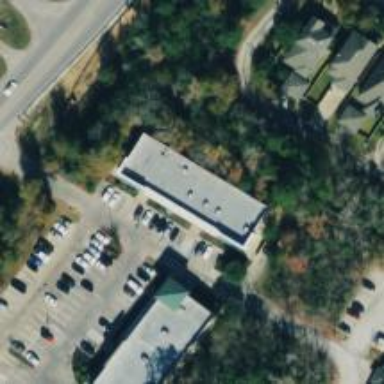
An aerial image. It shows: Veterinary facility.